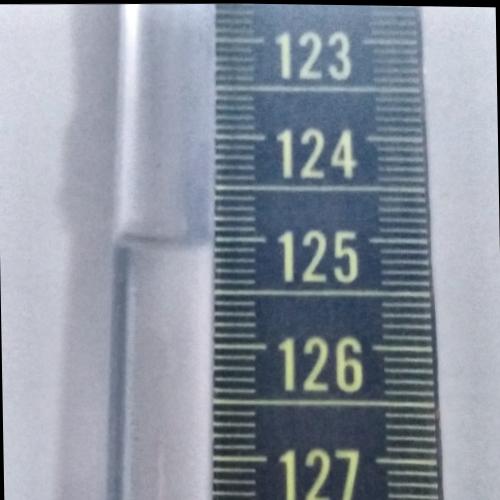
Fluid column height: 125.0 cm